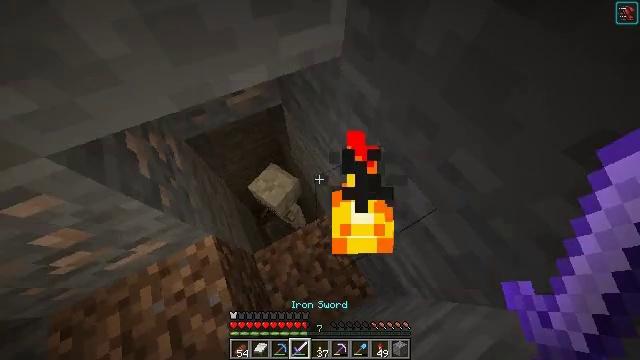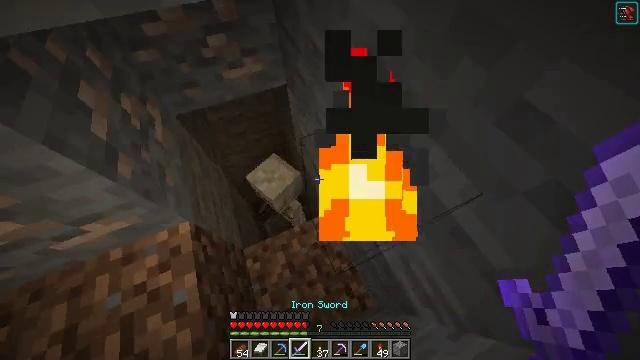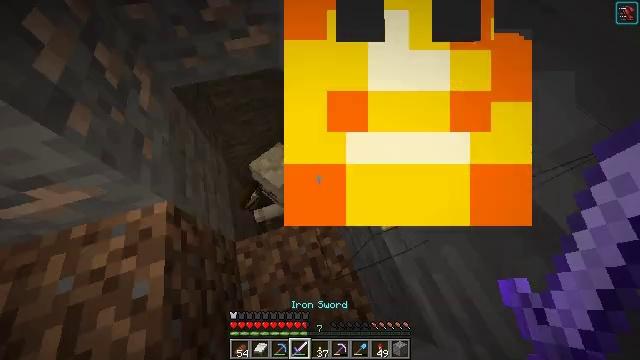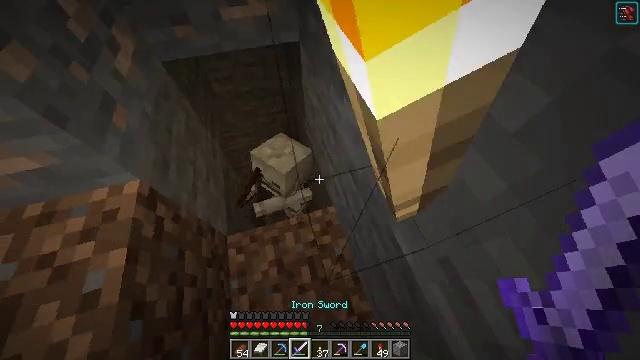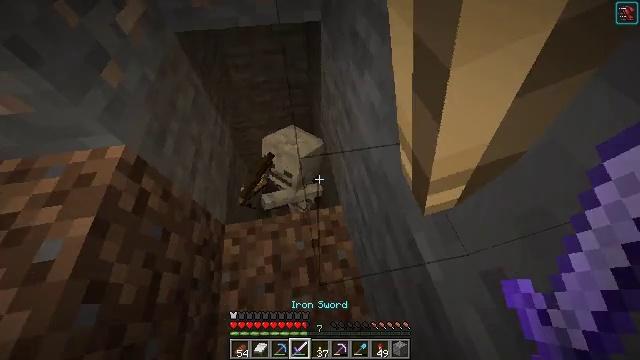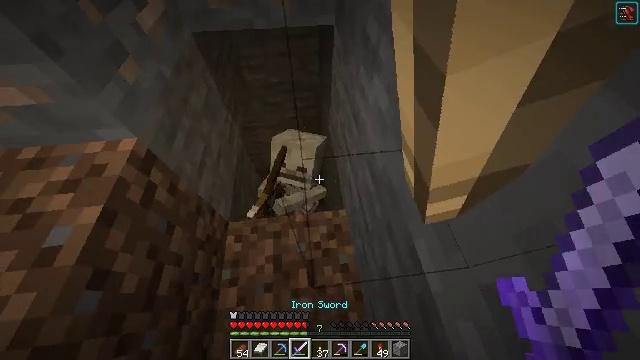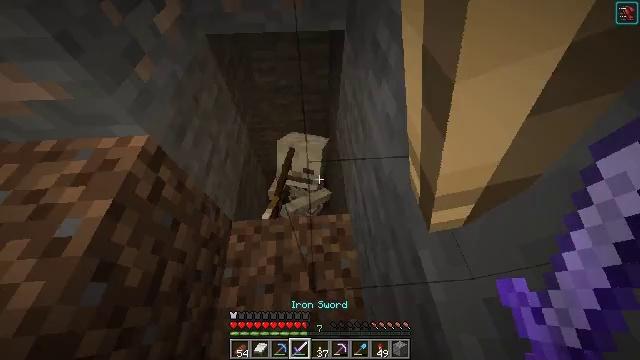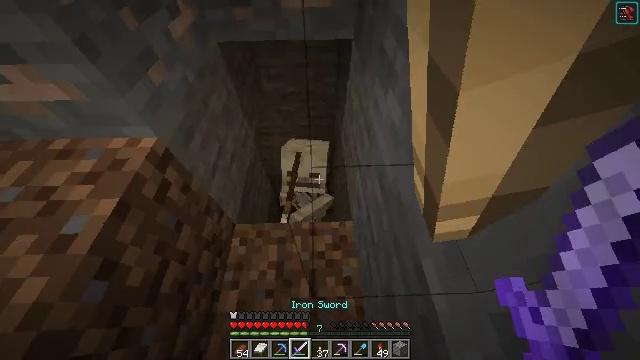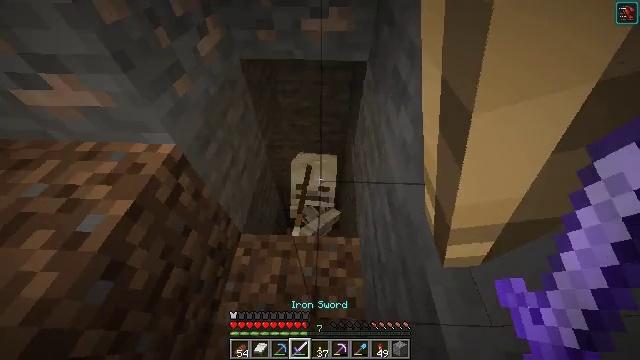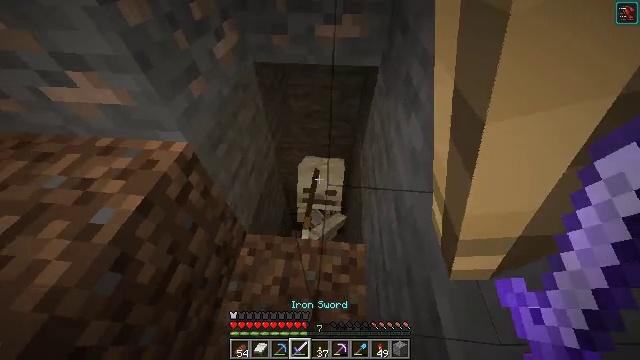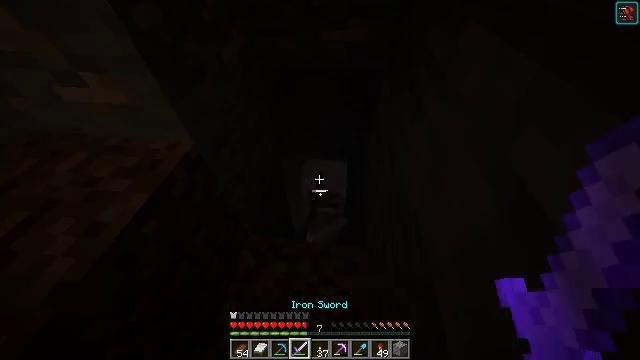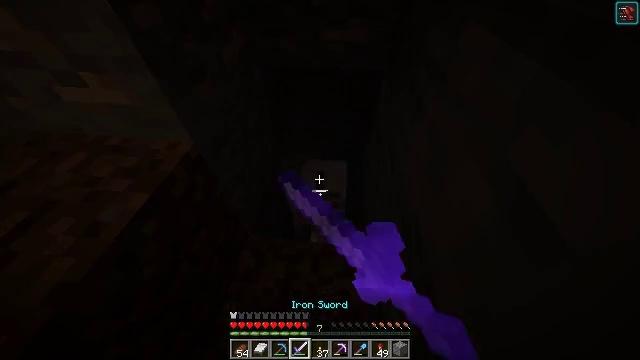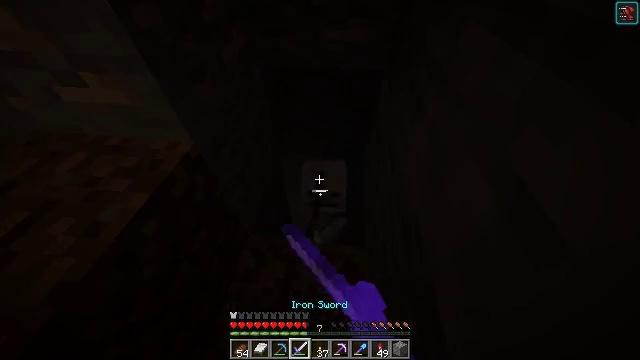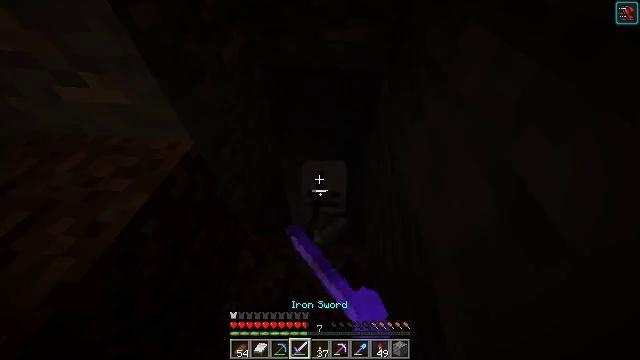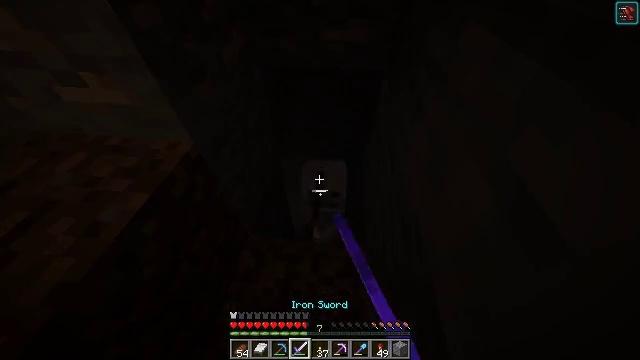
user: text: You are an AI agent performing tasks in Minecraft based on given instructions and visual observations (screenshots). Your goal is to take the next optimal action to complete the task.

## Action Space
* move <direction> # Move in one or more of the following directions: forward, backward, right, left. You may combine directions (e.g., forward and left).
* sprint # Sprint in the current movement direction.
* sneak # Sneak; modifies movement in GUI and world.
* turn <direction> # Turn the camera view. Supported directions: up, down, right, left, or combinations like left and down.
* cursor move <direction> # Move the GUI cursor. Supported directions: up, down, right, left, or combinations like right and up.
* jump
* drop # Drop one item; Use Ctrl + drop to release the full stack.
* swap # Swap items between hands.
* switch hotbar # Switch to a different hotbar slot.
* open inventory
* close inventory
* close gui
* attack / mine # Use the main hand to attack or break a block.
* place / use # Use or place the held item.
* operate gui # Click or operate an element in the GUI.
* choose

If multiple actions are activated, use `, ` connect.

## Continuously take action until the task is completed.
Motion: motion action
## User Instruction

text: Destroy the wall torch to gather it.
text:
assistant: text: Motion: turn left
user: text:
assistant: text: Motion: turn left and up
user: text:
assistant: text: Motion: turn left
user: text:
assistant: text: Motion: turn left and up
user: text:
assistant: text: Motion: turn left
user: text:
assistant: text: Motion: turn left
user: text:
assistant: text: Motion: turn left and up
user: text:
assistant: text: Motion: turn left and up
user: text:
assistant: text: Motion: turn left and up
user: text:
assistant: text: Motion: turn left, attack / mine
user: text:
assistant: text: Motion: attack / mine
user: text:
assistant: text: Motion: attack / mine
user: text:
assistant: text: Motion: attack / mine
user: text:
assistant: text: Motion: no_op
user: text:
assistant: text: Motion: no_op